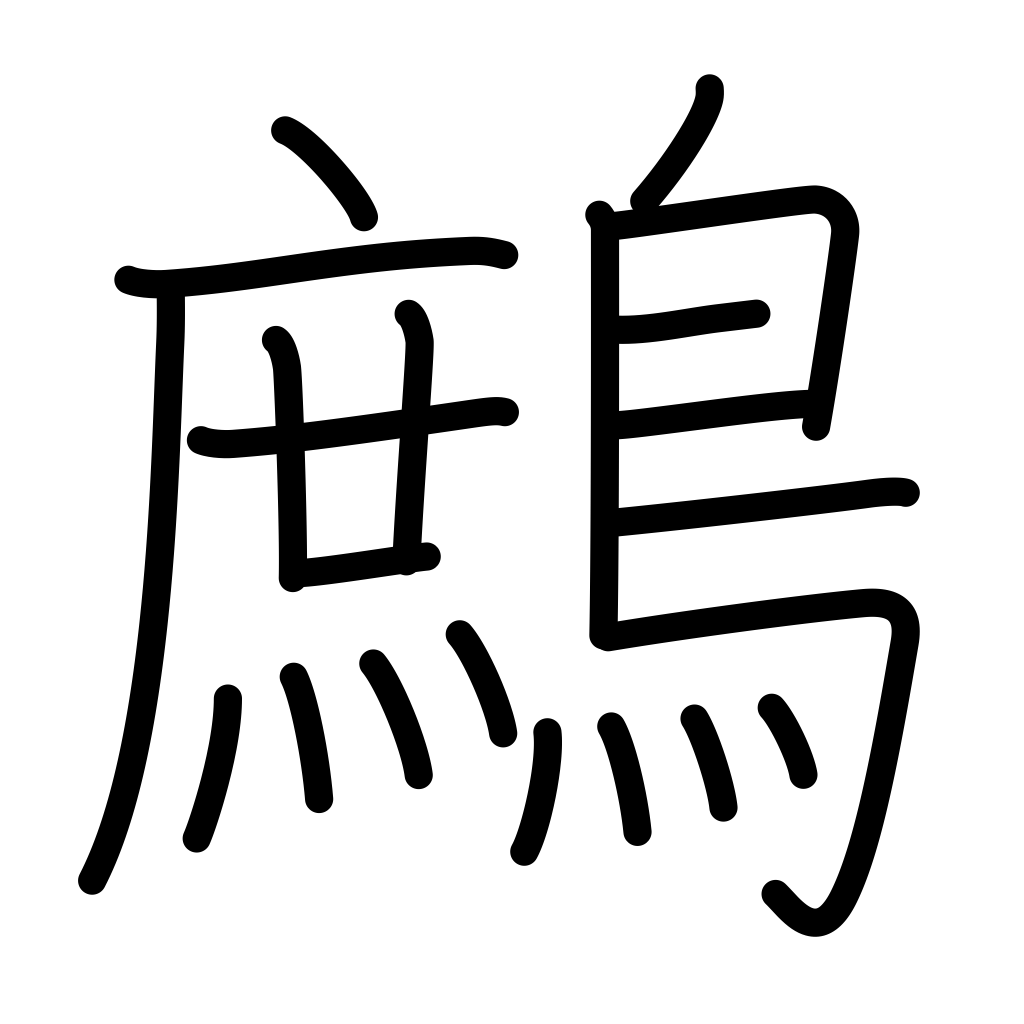
Meaning: partridge